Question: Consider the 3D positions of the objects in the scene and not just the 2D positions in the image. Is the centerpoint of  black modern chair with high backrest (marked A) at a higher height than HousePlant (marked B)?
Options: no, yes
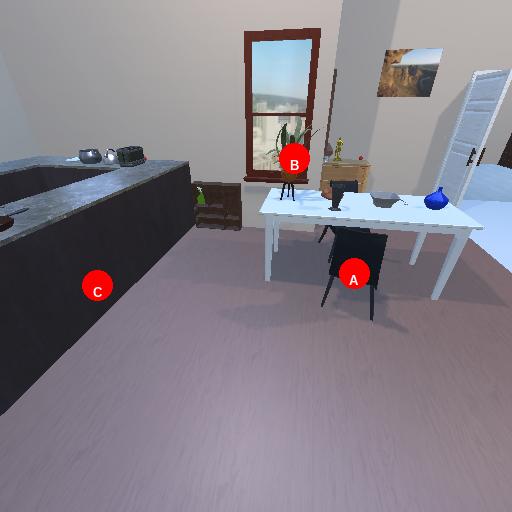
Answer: no